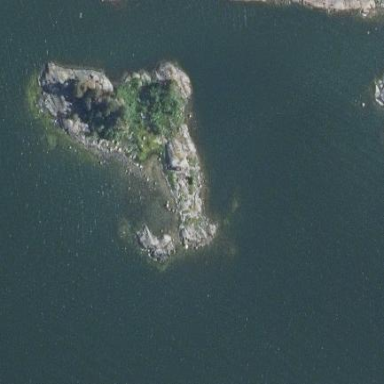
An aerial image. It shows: Bare rock coastline with islet.